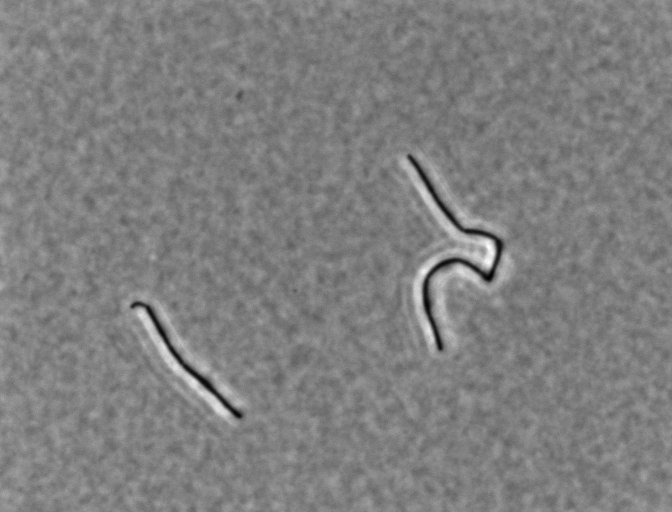
Bacillus subtilis